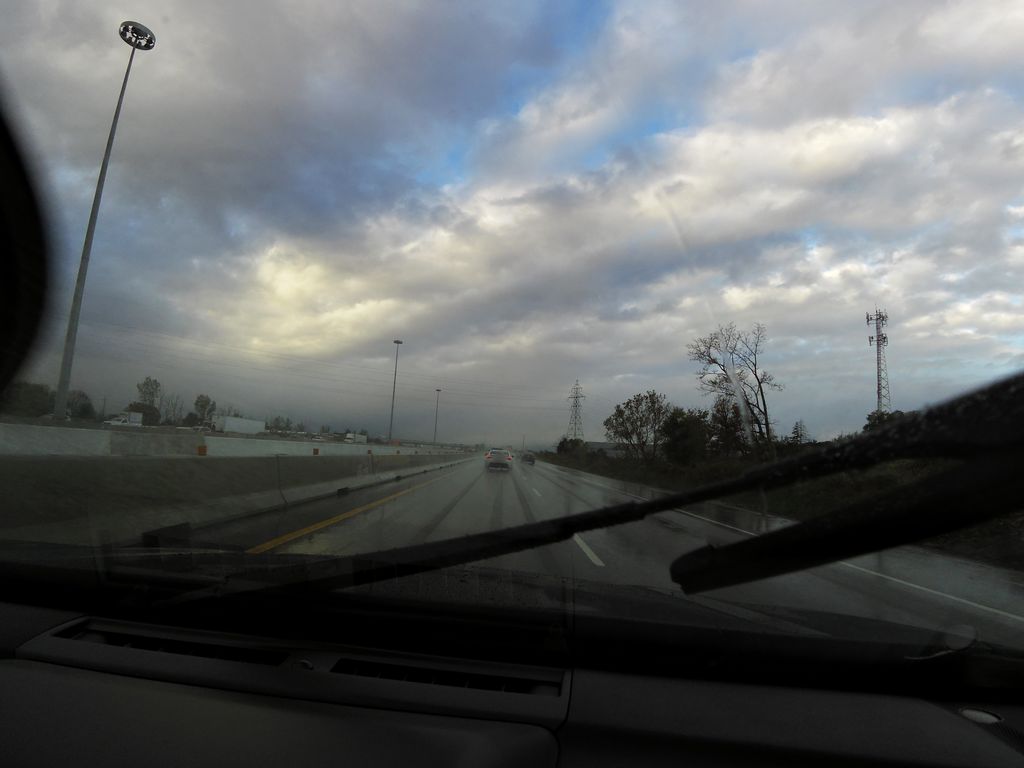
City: kitchener-waterloo